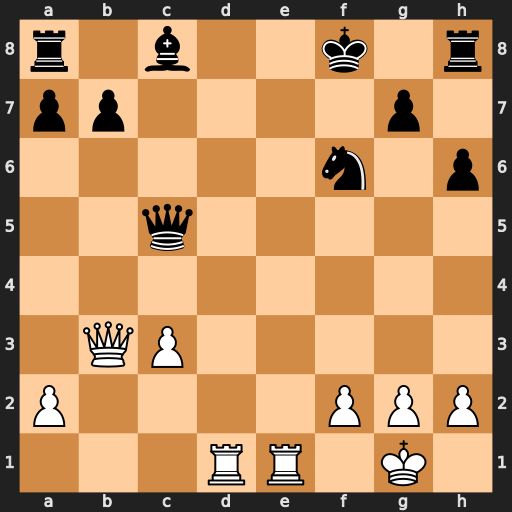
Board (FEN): r1b2k1r/pp4p1/5n1p/2q5/8/1QP5/P4PPP/3RR1K1
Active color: w
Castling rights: -
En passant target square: -
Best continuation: Rd8+ Ne8 Rexe8#